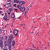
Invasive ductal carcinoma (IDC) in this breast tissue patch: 0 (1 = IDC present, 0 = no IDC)